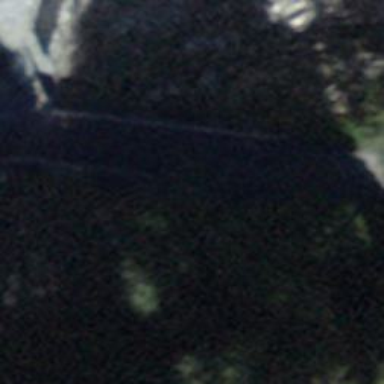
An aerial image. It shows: Downhill track on grade1 bridge.